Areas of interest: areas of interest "Park and greenspace"
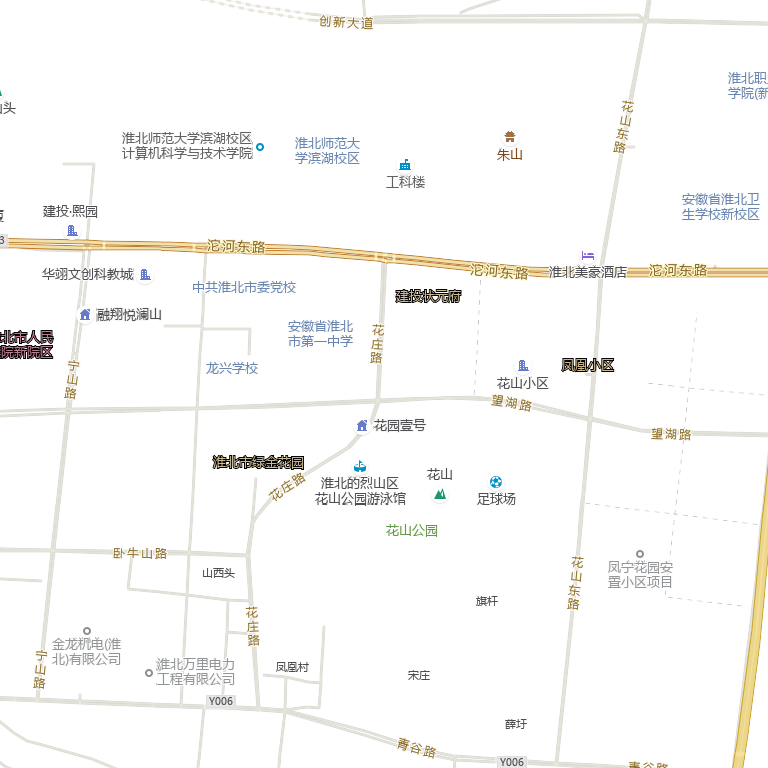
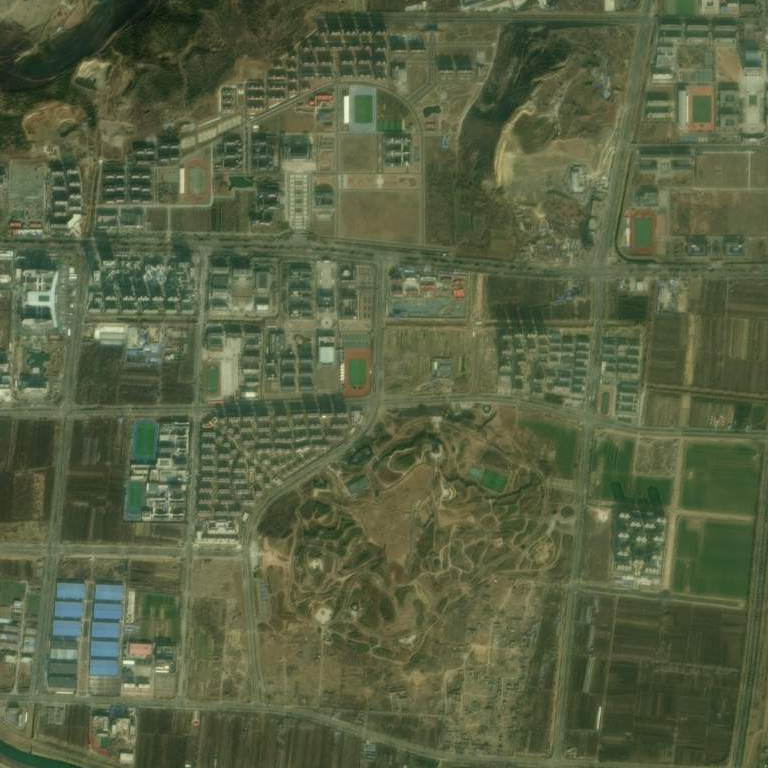